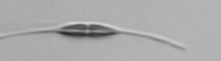
Label: Cylindrotheca